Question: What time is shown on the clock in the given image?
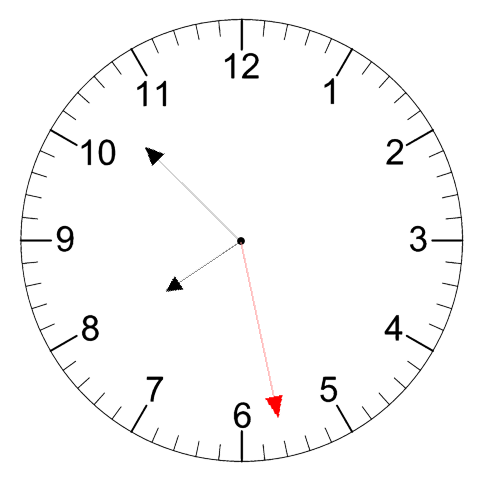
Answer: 07:52:28